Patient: sex F, age 60
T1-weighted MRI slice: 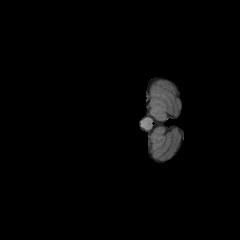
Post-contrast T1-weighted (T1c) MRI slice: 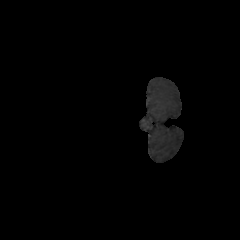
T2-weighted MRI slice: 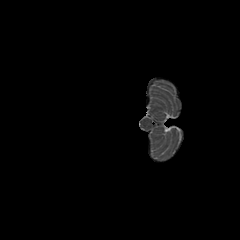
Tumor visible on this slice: no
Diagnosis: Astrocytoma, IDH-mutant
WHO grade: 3